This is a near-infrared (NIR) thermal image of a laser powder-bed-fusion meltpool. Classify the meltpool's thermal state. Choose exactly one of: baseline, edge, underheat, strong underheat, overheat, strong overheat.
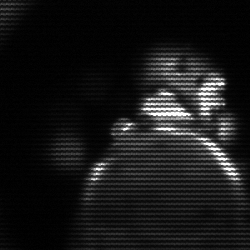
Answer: baseline